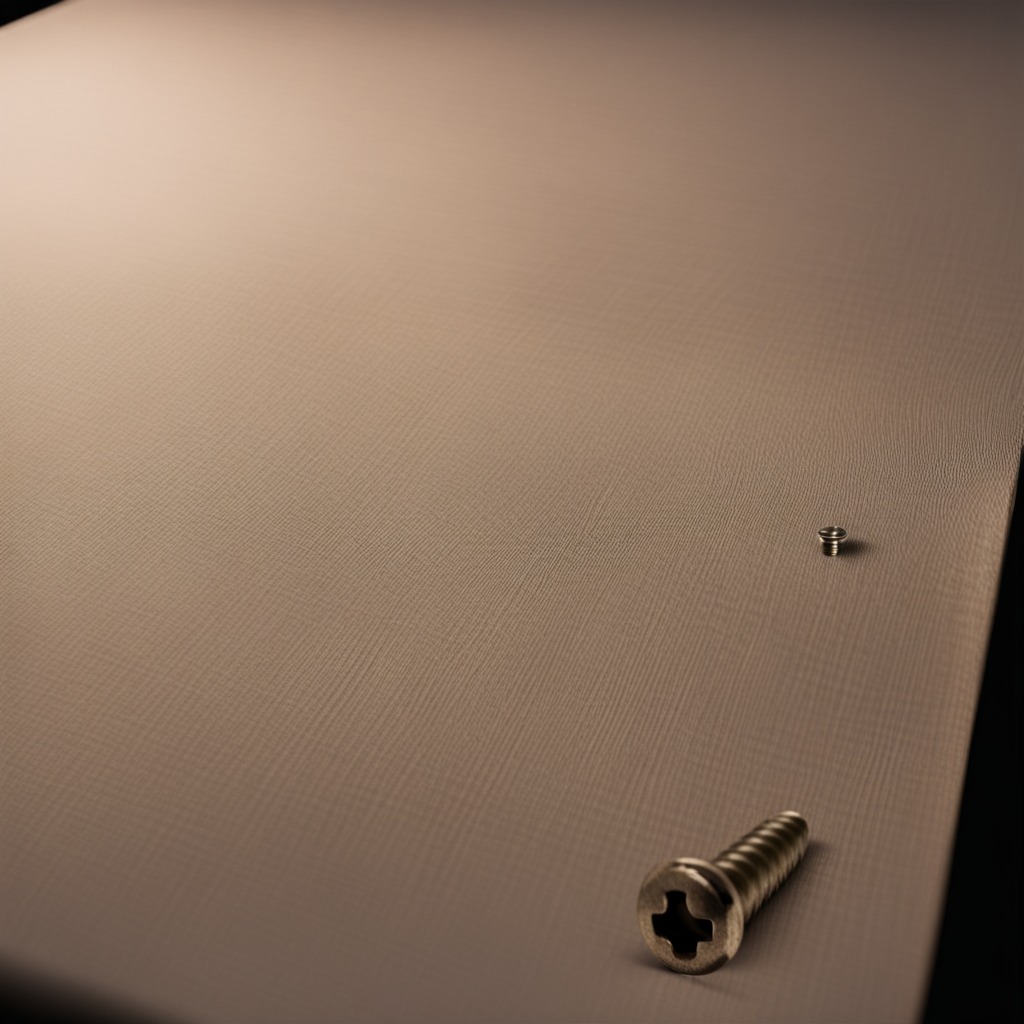
A metal screw lying on the wooden table.